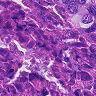
Metastatic tissue present: yes